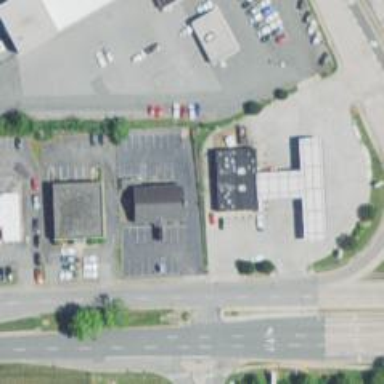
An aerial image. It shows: Convenience shop.